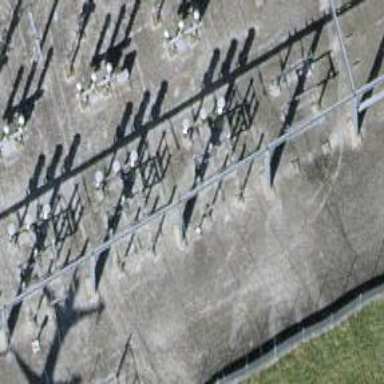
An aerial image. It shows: Insulator used in power systems.